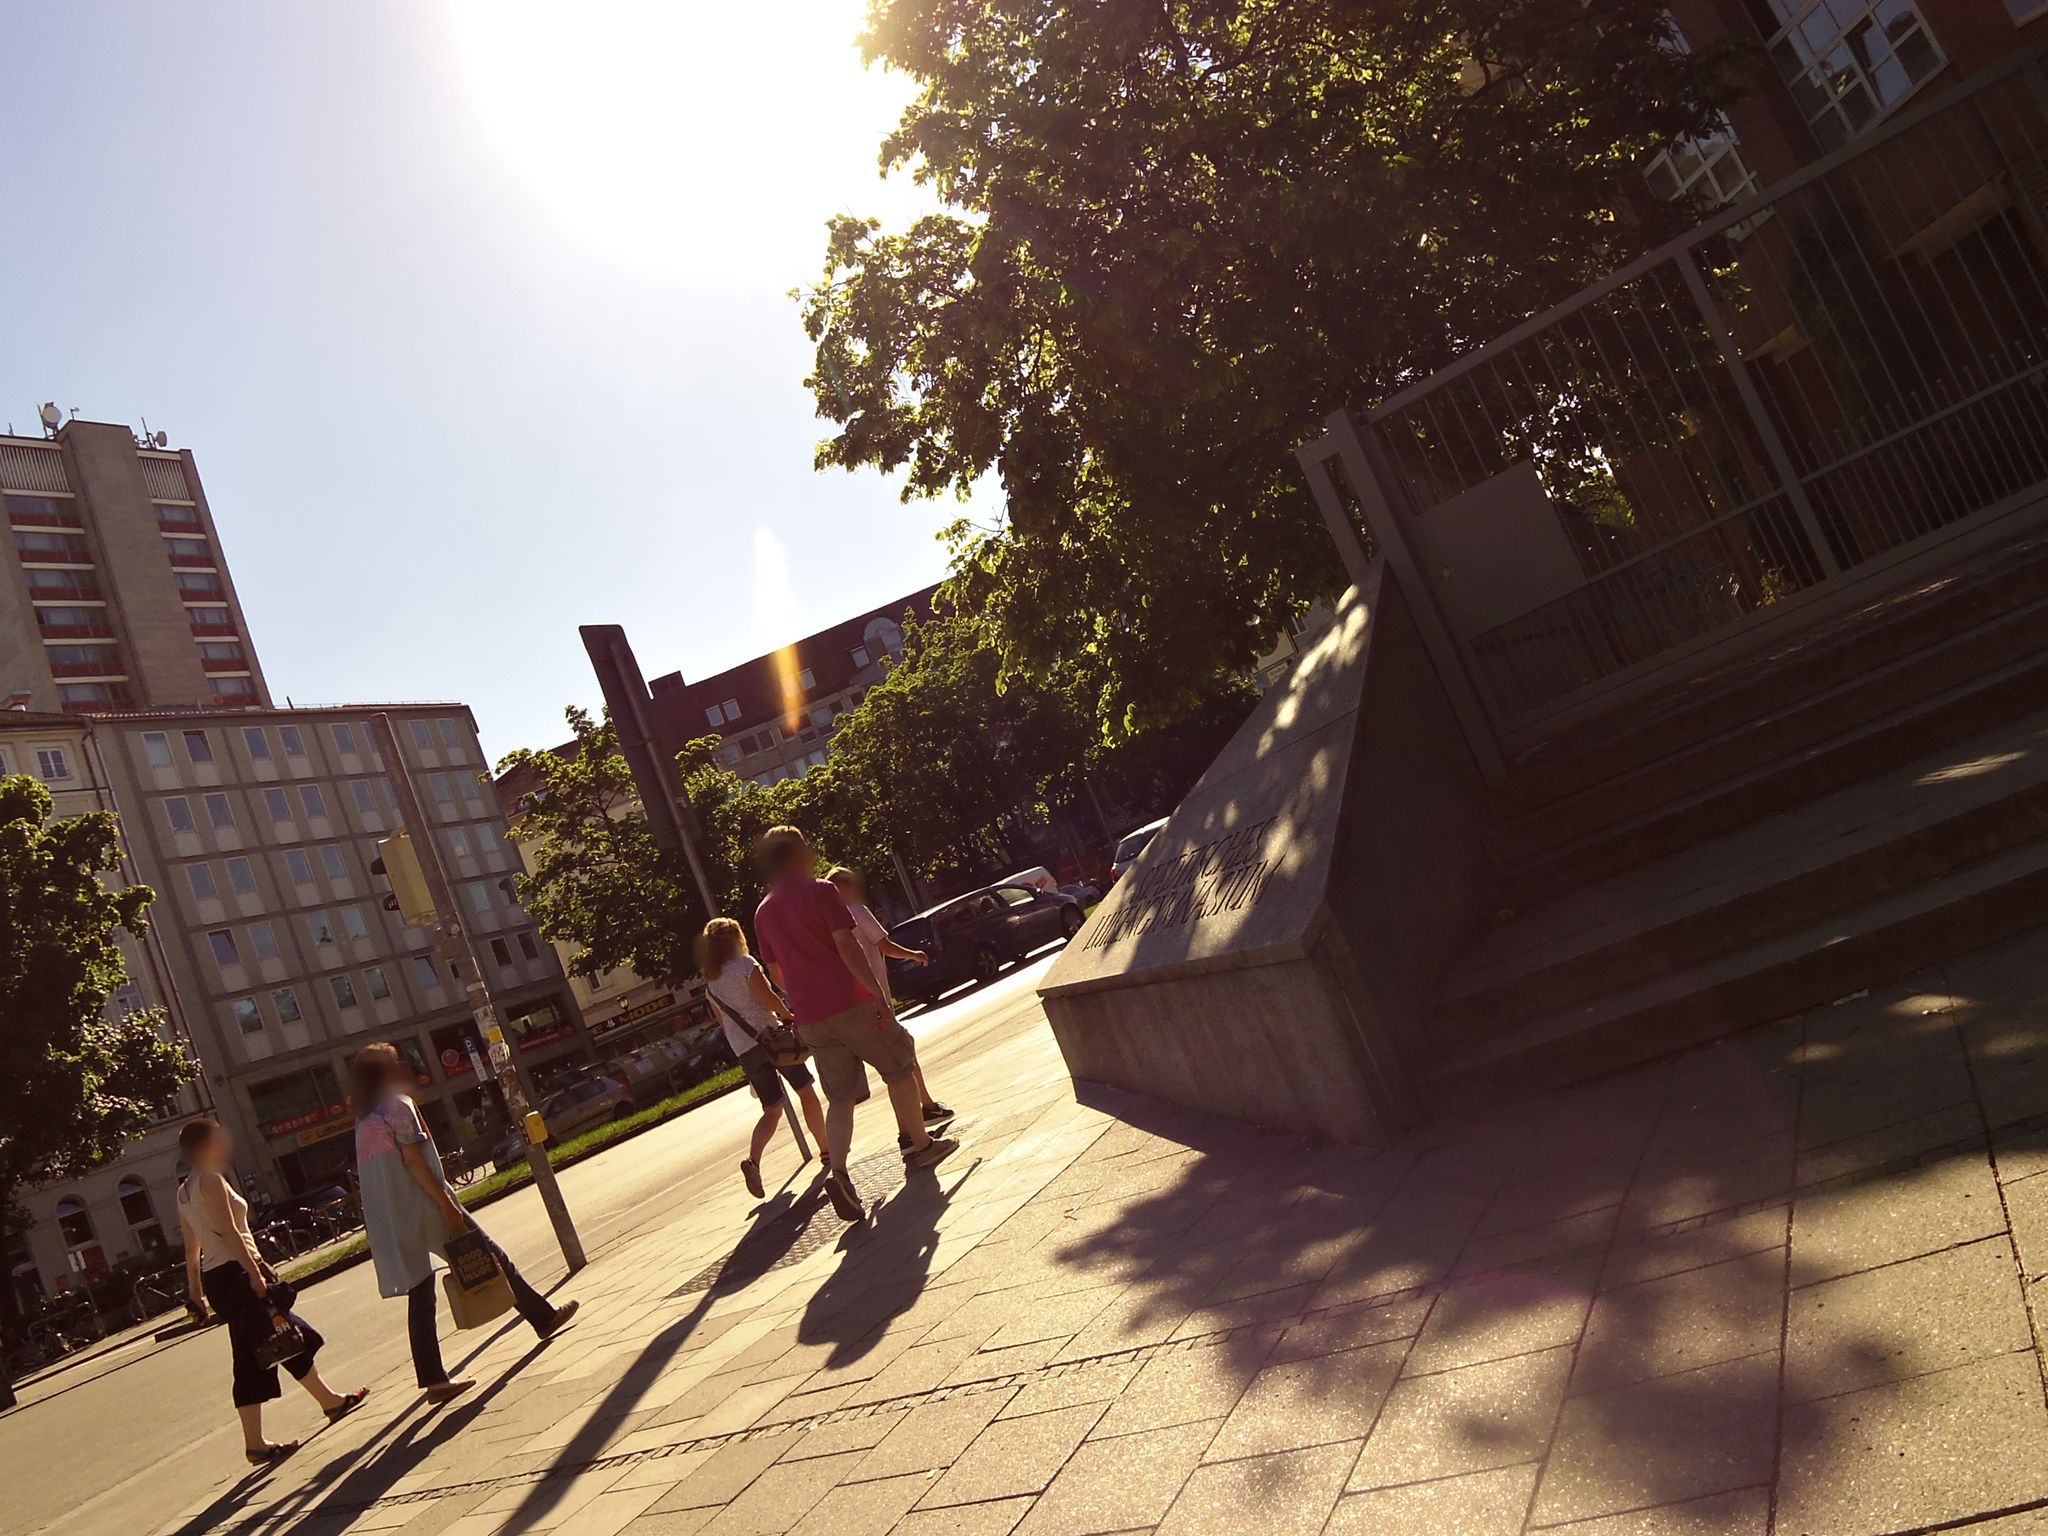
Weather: clear
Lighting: day
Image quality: good
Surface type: walking surface
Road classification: path
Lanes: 2
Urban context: urban centre
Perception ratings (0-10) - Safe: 3.41, Lively: 6.18, Beautiful: 7.31, Boring: 2.71, Depressing: 6.11, Wealthy: 8.12